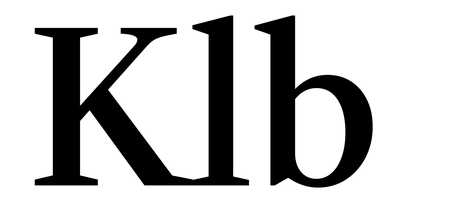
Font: LibreCaslonText_Medium